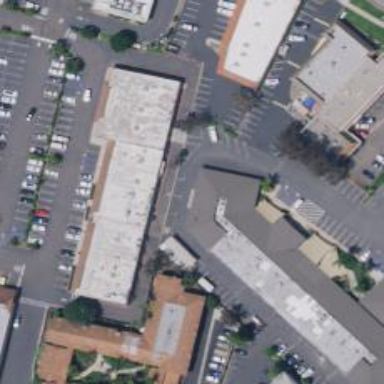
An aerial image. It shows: Commercial building.